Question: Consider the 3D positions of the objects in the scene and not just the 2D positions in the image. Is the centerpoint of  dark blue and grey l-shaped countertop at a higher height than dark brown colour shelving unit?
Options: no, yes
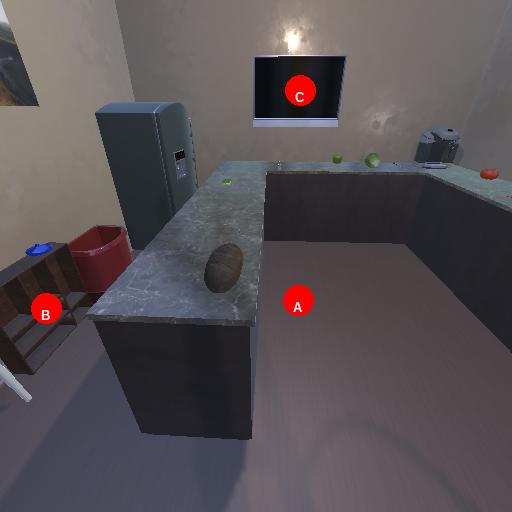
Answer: no